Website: home-depot
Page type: billing-address
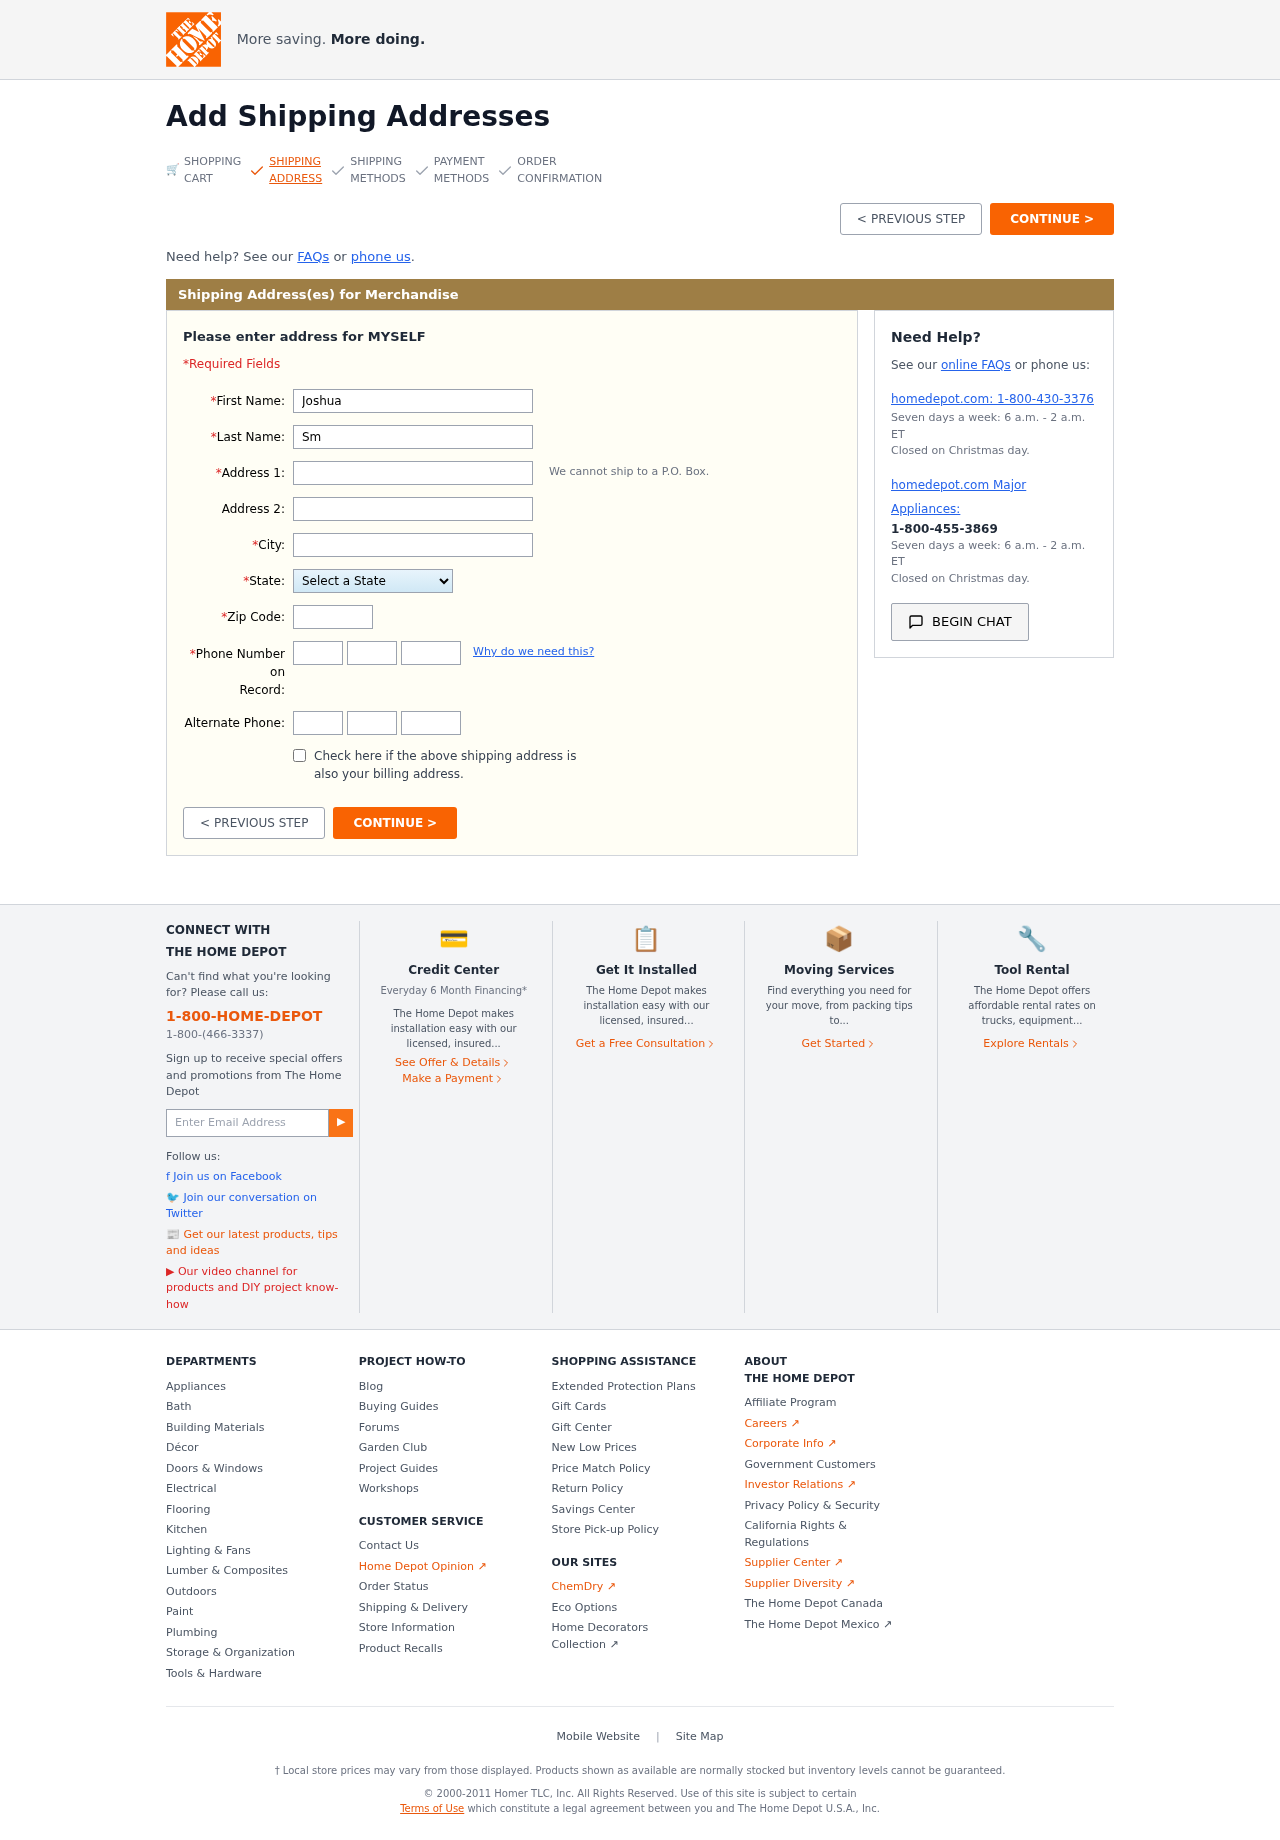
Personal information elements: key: PII_STATE
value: Alaska
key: PII_FIRSTNAME
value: Joshua
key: PII_LASTNAME
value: Smith
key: PII_STREET
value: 2850 Bullock Square
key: PII_STREET2
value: Apt. 590
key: PII_CITY
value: North Janettown
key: PII_POSTCODE
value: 54009
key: PII_PHONE_AREA
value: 597
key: PII_PHONE_PREFIX
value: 258
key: PII_PHONE_LINE
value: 8340